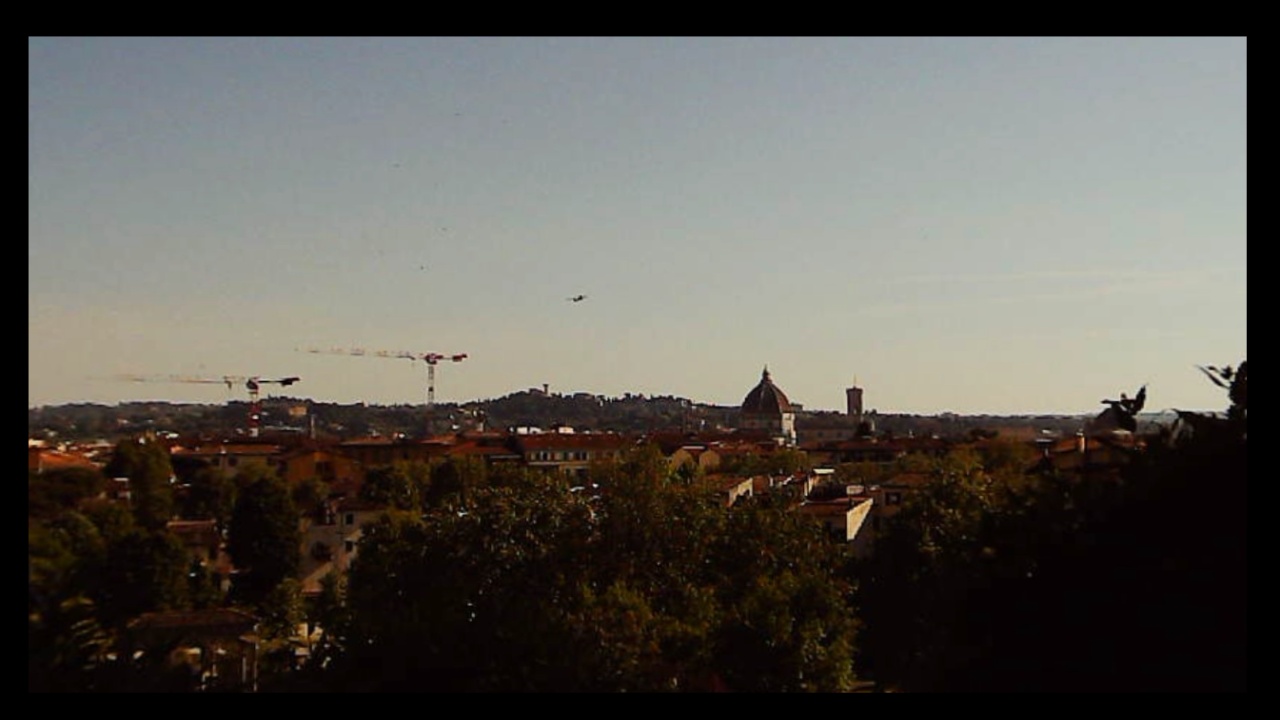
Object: Betafpv air75

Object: DJI Mini 3